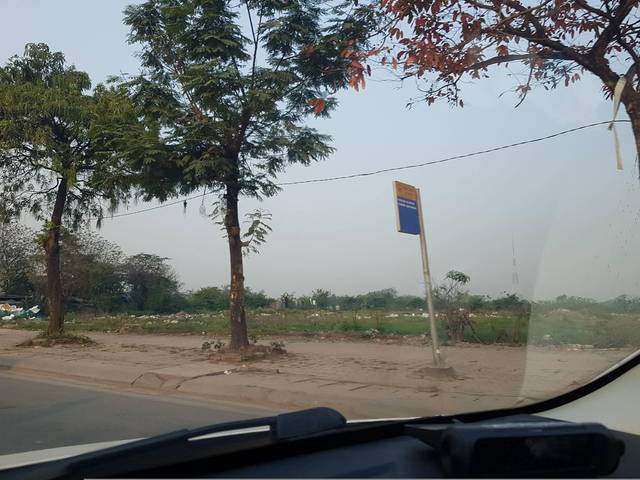
Region: Vietnam
Coordinates: 20.999, 105.781